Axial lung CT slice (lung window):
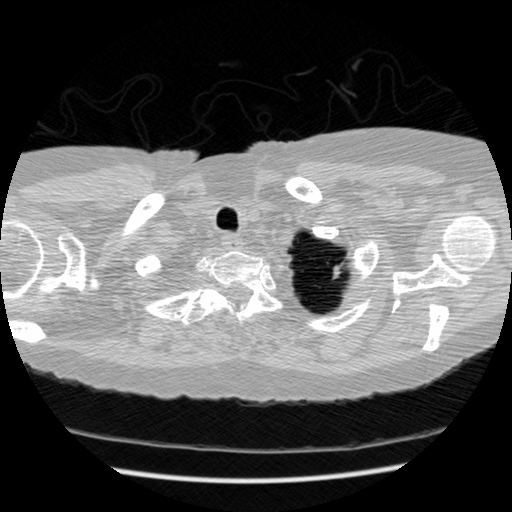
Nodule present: no